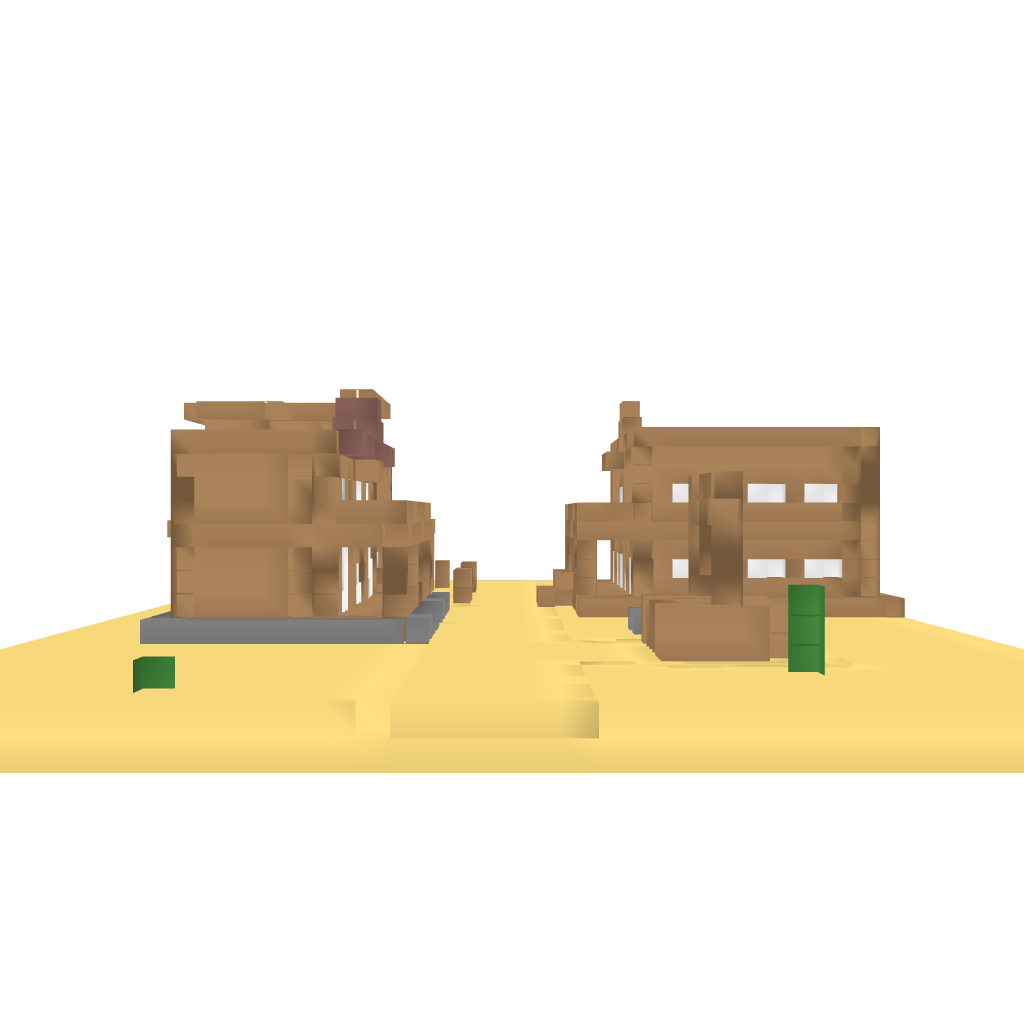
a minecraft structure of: Far west Town good quality